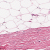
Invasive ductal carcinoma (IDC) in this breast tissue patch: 0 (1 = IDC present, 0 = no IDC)